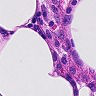
Metastatic tissue present: no